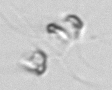
Label: Chaetoceros